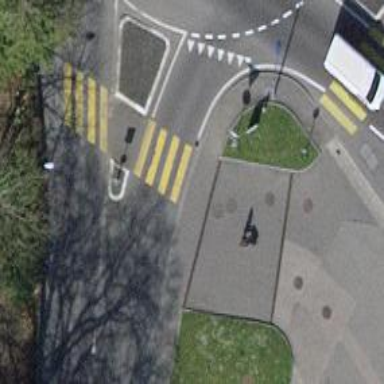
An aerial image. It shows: Kerb serving as barrier.